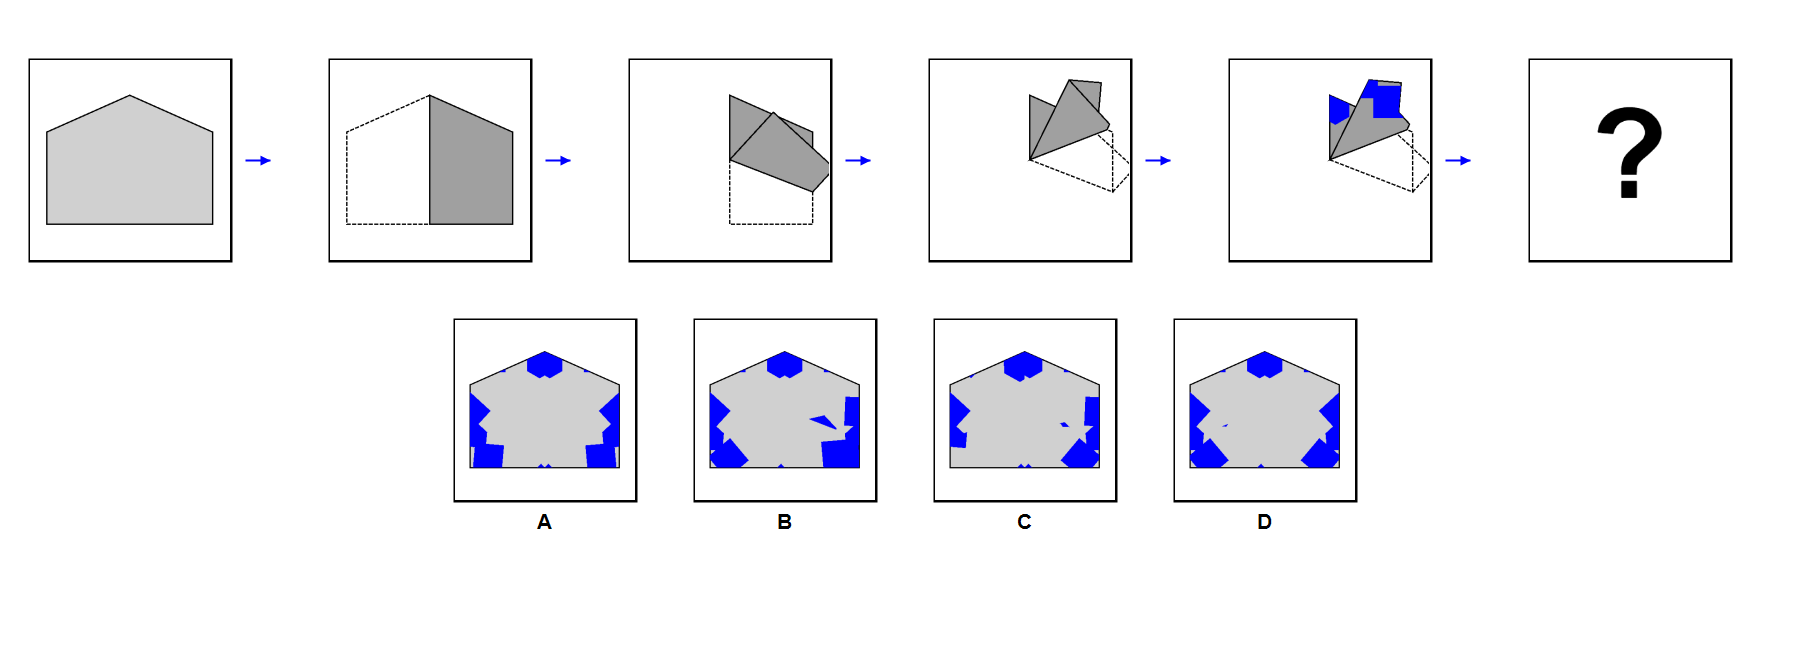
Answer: A